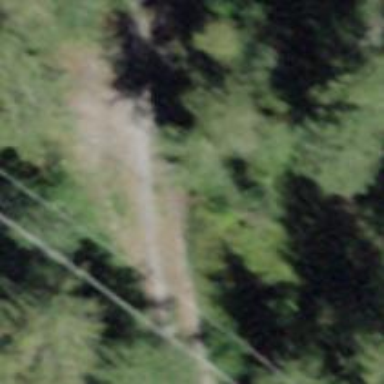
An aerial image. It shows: Track with grade 5 tracktype.